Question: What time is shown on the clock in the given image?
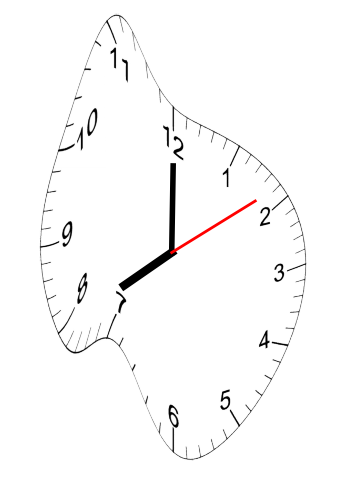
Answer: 08:00:09